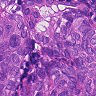
Metastatic tissue present: yes